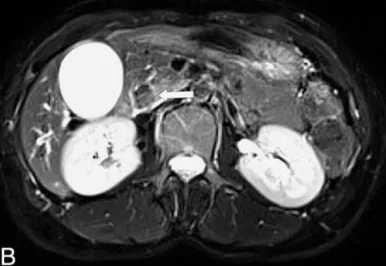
Abdominal MRI (A, B): nodular low-signal shadow (white arrow) was seen at the lower segment of common bile duct.
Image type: radiology (mri)